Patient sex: F
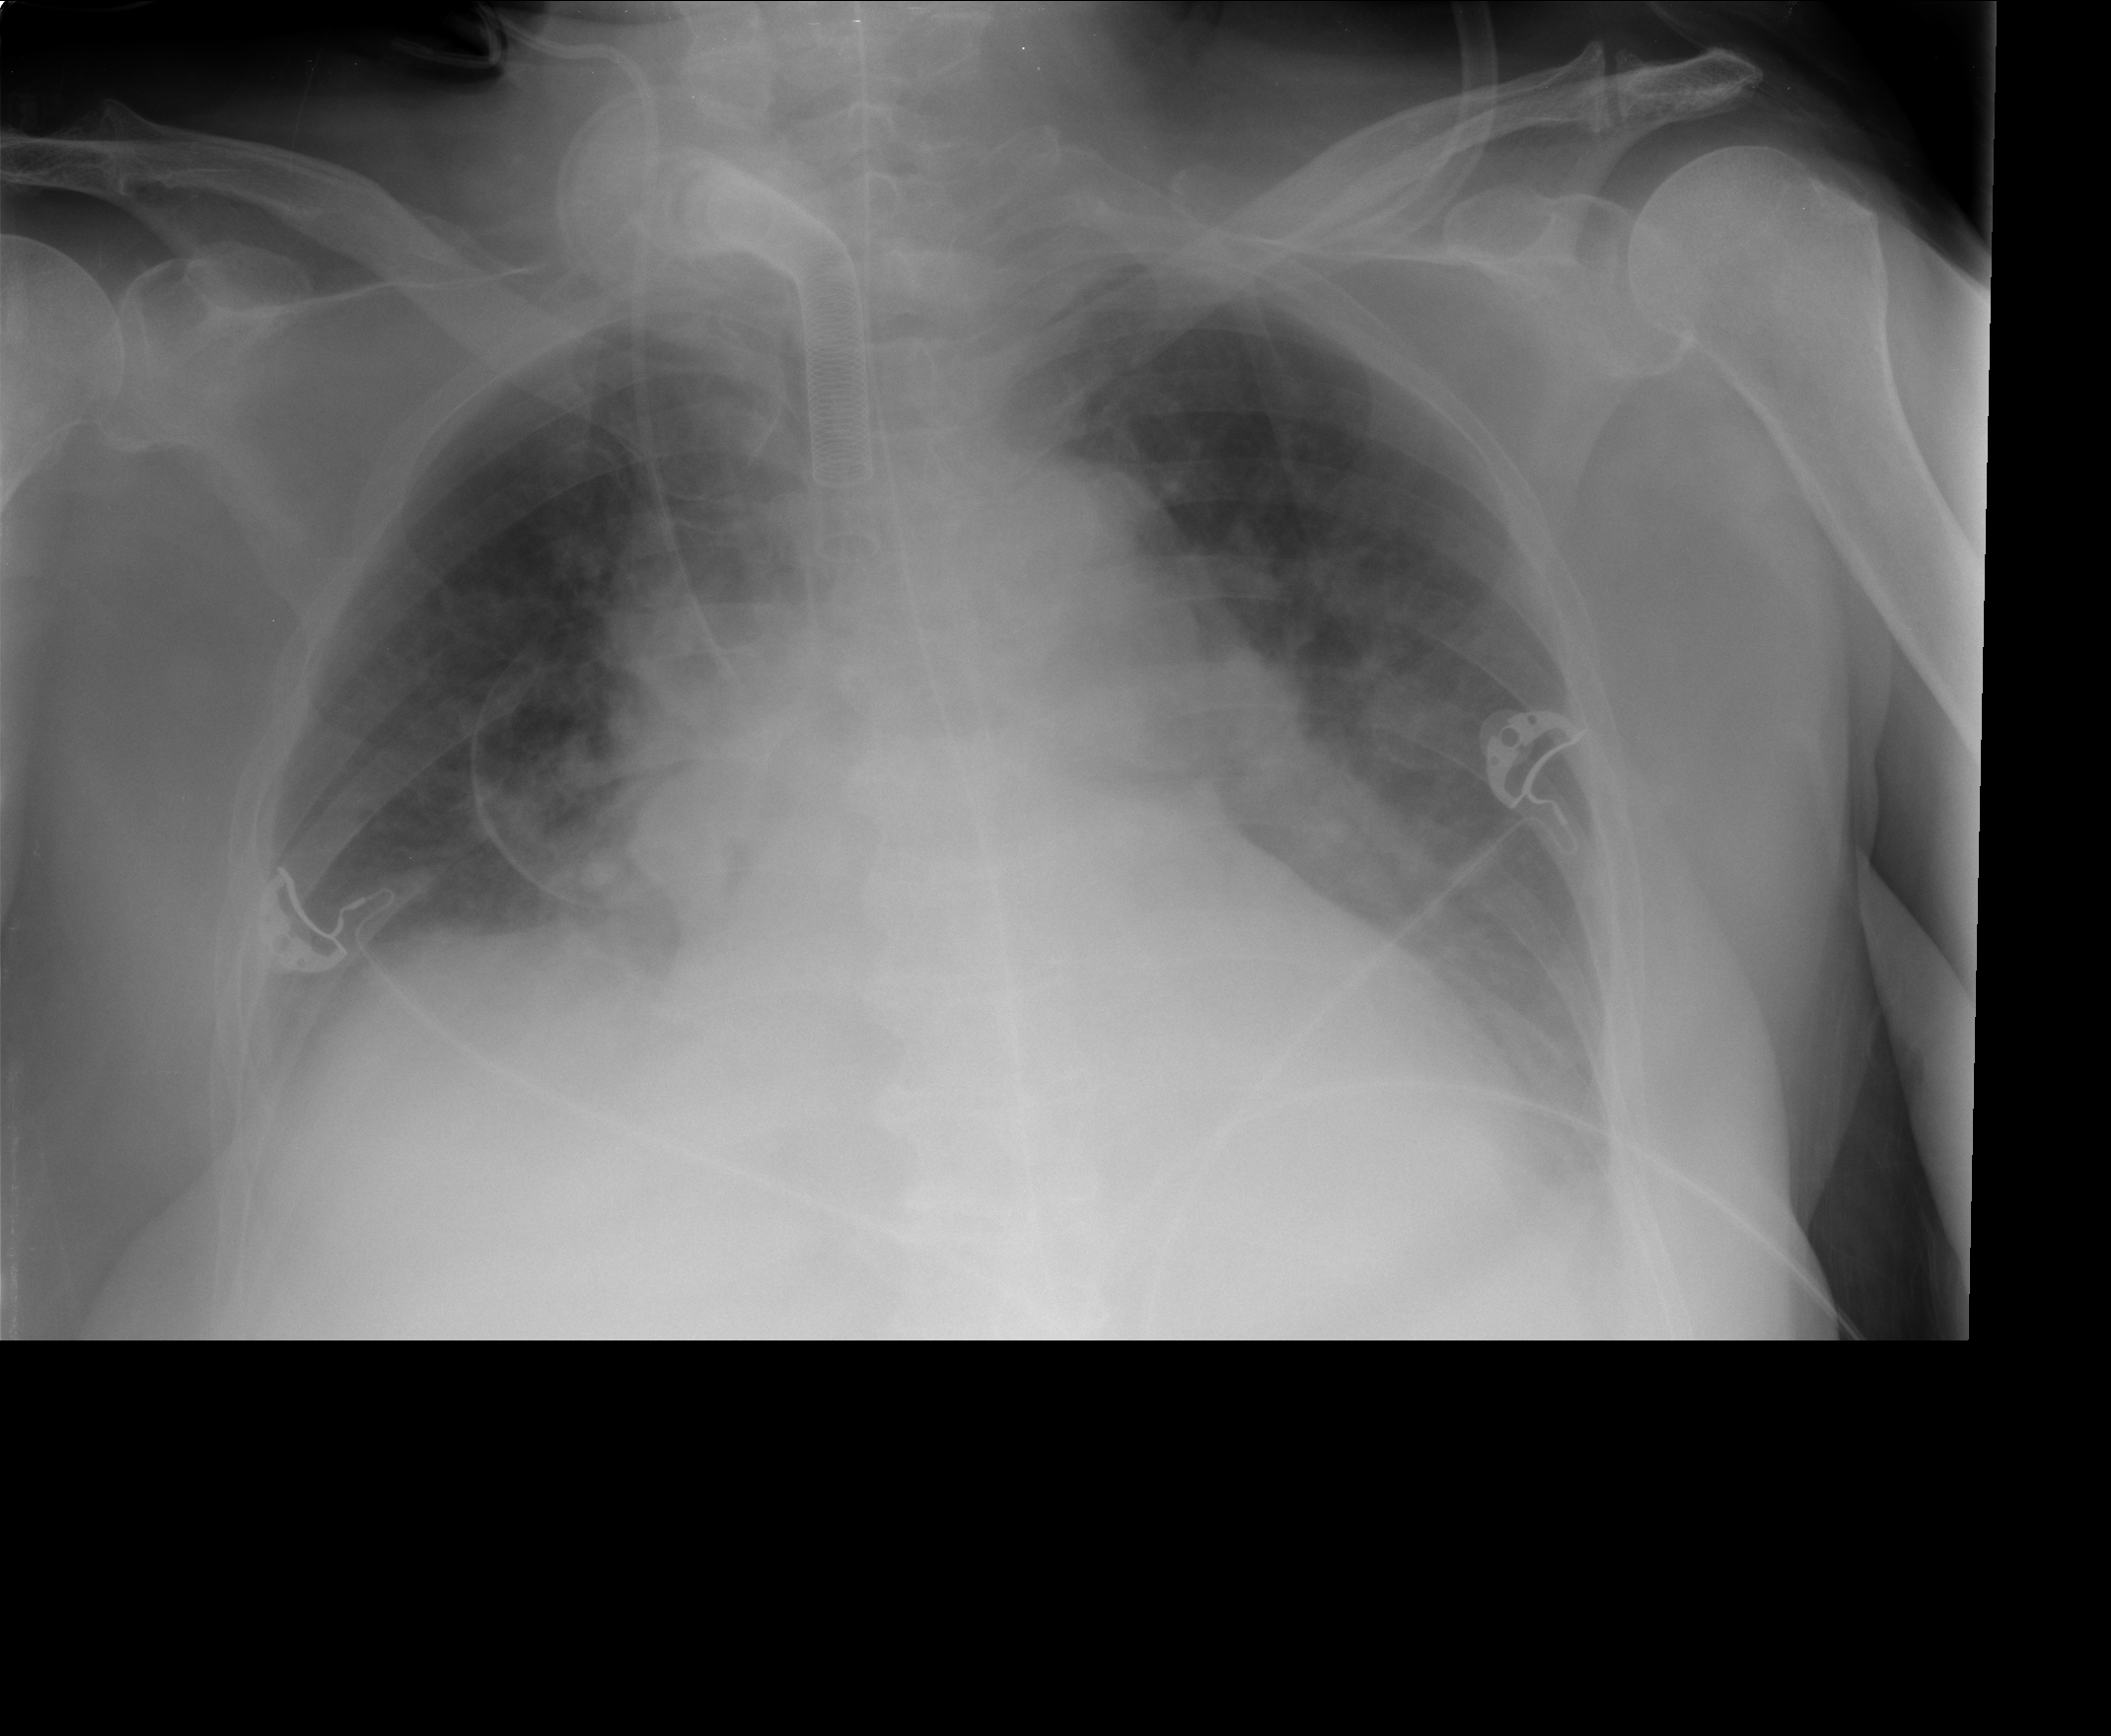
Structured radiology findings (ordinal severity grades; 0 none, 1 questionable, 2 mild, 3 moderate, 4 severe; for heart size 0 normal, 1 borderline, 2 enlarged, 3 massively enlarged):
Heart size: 2
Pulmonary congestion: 3
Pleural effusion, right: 2
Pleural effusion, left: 2
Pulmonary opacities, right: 1
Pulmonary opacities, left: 0
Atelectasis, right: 2
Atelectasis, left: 2